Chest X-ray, PA view. Patient: 28 years old, sex F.
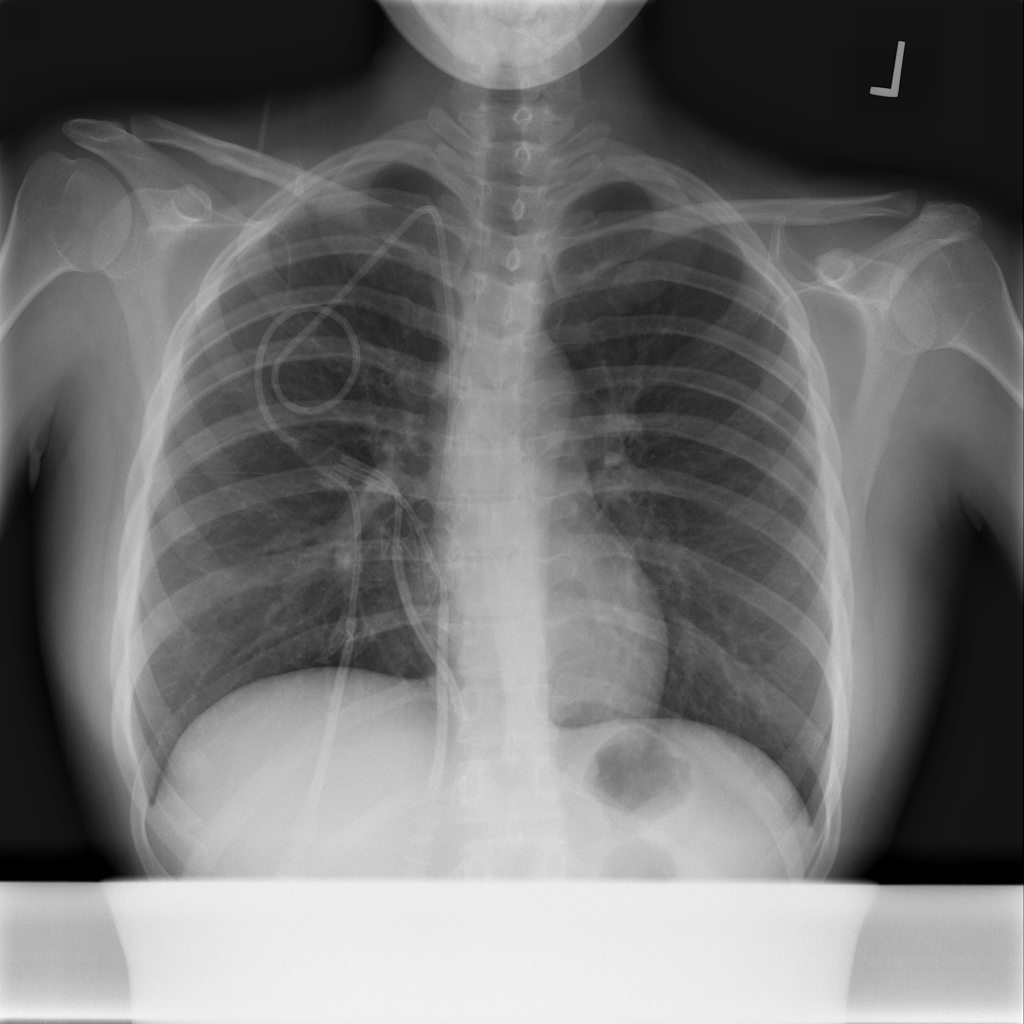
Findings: No Finding